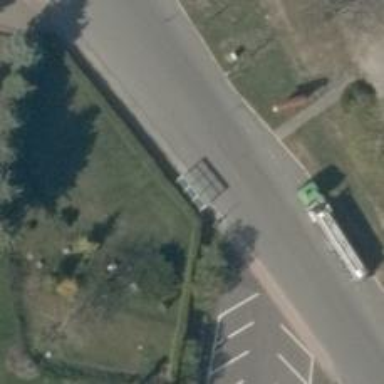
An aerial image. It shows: Shelter for public transport.